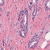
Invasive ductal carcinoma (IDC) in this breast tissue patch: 1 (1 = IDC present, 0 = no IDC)